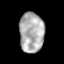
Tissue: prostate
Cell type: T cells
Senescence score: 0.3581
Nuclear area (px): 961
Mean DAPI intensity: 174.857